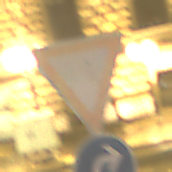
Verkehrszeichen: VorfahrtGewaehren
Zusatzzeichen unten: VorgeschriebeneFahrtrichtungRechts
Umgebung: Outdoor, Urban
Tageszeit: Night
Wetter: Overcast
Licht: Artificial
Jahreszeit: NotSpecified
Kontrast: MediumContrast